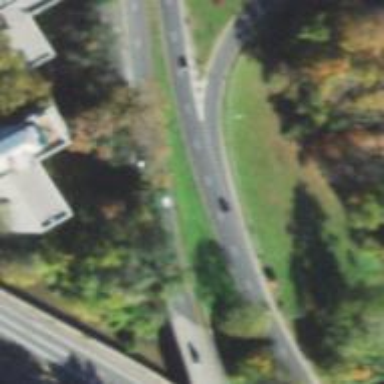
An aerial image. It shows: Motorway junction.